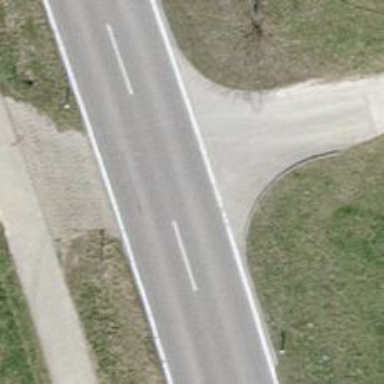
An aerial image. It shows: Well-maintained track road with grade 1 tracktype.